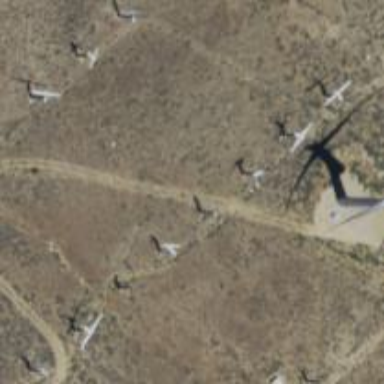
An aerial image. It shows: Wind power generator with wind turbines.